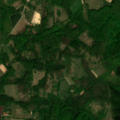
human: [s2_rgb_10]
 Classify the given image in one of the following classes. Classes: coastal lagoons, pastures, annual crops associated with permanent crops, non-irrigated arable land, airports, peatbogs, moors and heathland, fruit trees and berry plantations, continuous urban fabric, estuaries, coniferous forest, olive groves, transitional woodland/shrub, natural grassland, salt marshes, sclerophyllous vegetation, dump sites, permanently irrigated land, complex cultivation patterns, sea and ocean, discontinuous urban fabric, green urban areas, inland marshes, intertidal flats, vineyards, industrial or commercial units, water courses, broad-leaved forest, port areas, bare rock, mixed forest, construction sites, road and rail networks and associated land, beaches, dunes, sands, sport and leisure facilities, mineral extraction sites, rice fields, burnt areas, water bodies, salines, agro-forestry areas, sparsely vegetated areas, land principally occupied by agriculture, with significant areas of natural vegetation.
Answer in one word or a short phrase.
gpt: complex cultivation patterns, land principally occupied by agriculture, with significant areas of natural vegetation, broad-leaved forest, coniferous forest